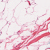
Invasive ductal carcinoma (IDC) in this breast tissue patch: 0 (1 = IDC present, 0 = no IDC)